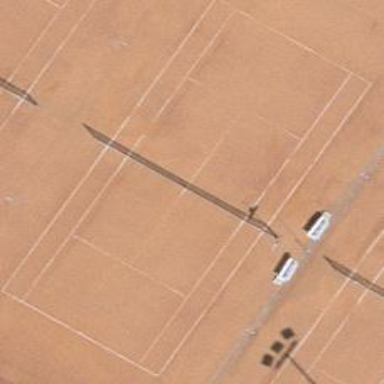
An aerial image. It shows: Tennis court on the leisure land pitch.